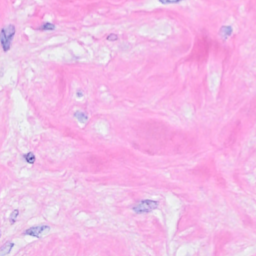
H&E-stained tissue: Breast